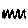
Label: zigzag